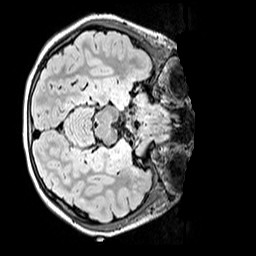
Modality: FLAIR
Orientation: axial
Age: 9
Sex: female
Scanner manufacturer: siemens
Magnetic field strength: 3 T
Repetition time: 5 s
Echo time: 0.388 s